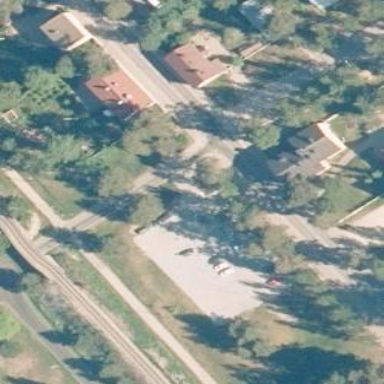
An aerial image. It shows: Parking area with unpaved surface.